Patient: sex F, age 75
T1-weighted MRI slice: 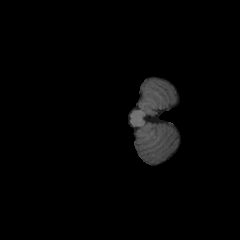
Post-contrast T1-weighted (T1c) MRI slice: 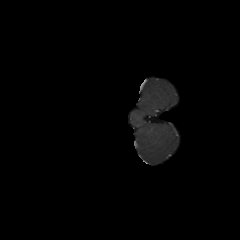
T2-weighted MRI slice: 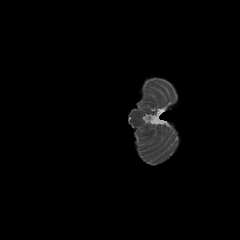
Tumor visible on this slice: no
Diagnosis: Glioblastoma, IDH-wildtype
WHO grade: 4